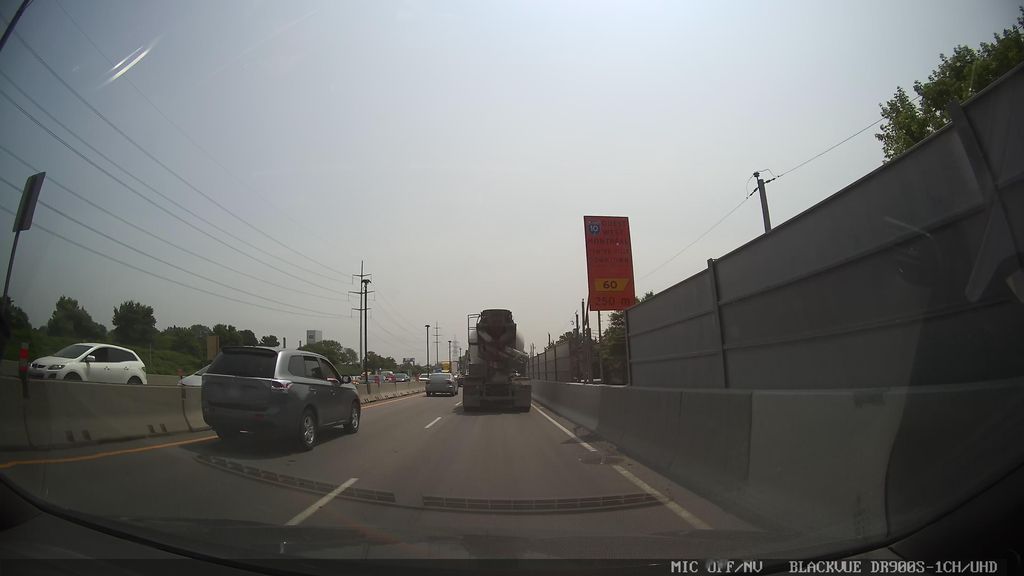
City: montreal